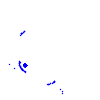
Particle: electron